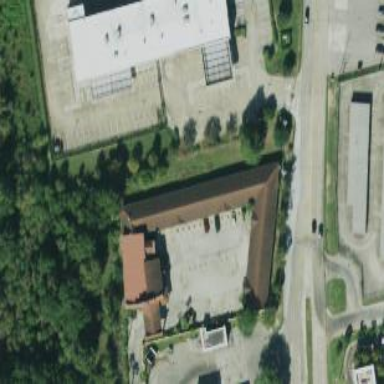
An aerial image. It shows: Motel building.